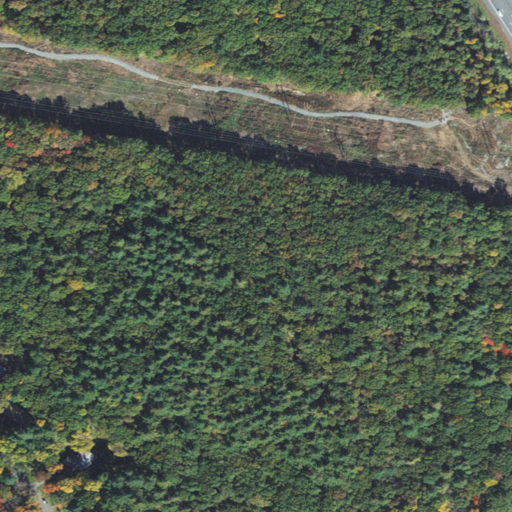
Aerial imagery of mountain in Massachusetts named Bannon Hill containing deciduous forest, mixed forest, evergreen forest, open development, low intensity development, and medium intensity development